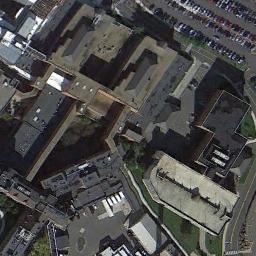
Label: commercial_area